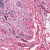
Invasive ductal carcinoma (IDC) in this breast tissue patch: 0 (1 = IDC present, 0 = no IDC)